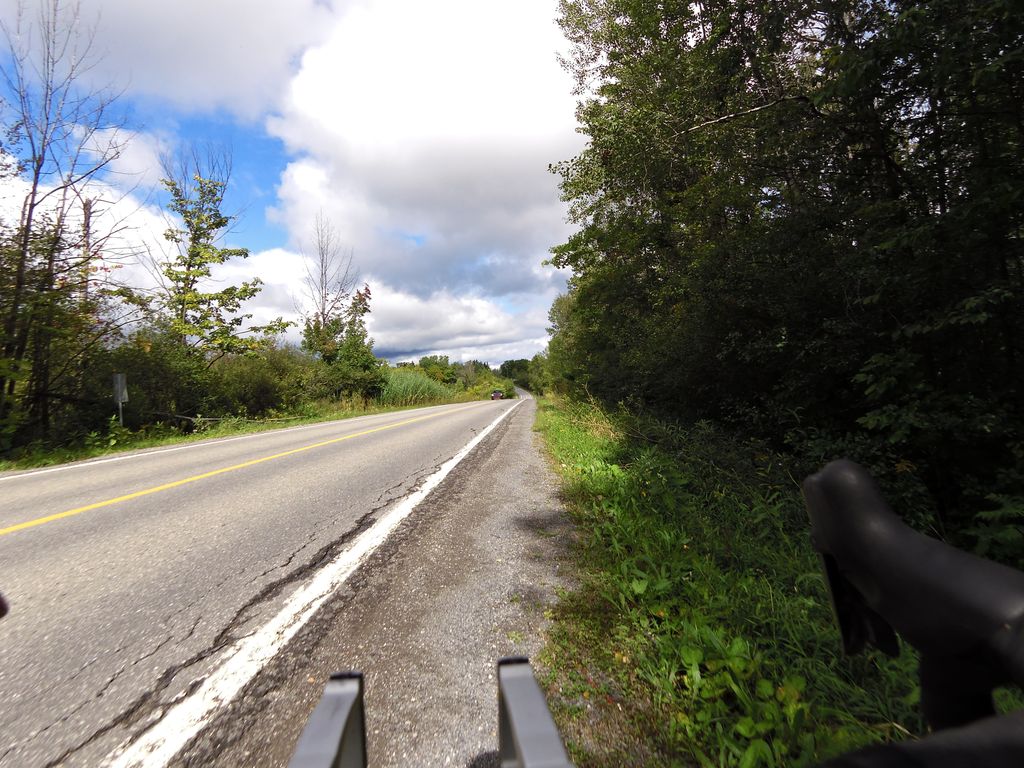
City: ottawa-gatineau